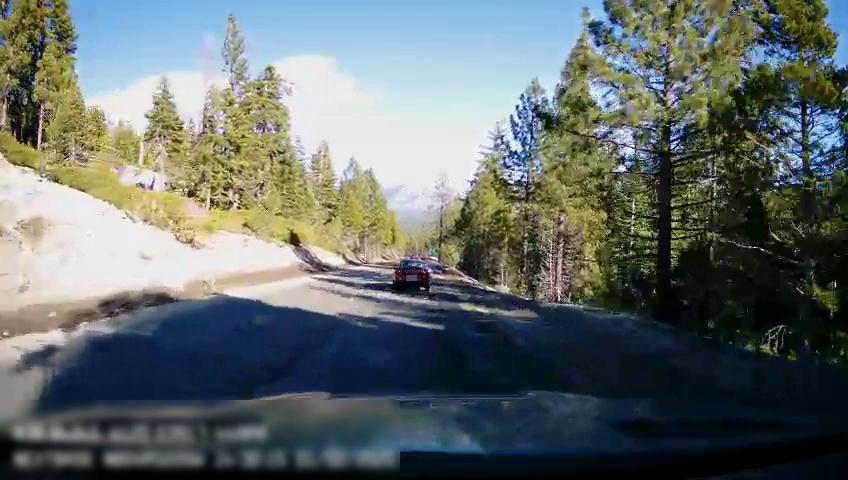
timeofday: Day
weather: Sunny
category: Drivable Space
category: Vehicles | Car
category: Lanes | Opposite Lane